Question: I'm trying to make a Nokia-like horizontal menu (like <URL> but without success.
As you can see on my <URL> I can't get the white background of the active menu item to take the full height of the blue menu-container minus 1 px at the top. How could I achieve that? Many thanks

HTML:
'''
<div id="menu-container">
<div id="menu">
<ul>
<li>Category 1</li>
<li class="active">Category 2</li>
<li> <a title="" href="">Category 3</a>
</li>
<li>Category 4</li>
<li>Category 5</li>
</ul>
</div>
<!-- End DIV Menu -->
</div>
'''
CSS:
'''
#menu-container {
display: table;
width: 100%;
background: #124191;
height: 50px;
padding-left: 20px;
color: #fff;
}
#menu {
vertical-align: middle;
display: table-cell;
}
#menu ul {
float: left;
list-style: none;
}
#menu ul li {
display: inline-block;
width: 130px;
line-height: 18px;
text-align: center;
color: #124191;
font-weight: 400;
font-size: 12px;
background: #fff;
}
#menu ul li a {
text-decoration: none;
font-weight: 400;
font-size: 12px;
/* This is the sub-menu items */
display: block;
}
#menu ul li a:active {
background: fff;
}
'''
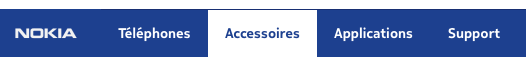
Answer: Perhaps this is what you're looking for:
Add this to '#menu ul':
'''
#menu ul {
height:49px;
margin:0;
}
'''
and this to '#menu ul li':
'''
#menu ul li {
height:100%;
}
'''
<URL>